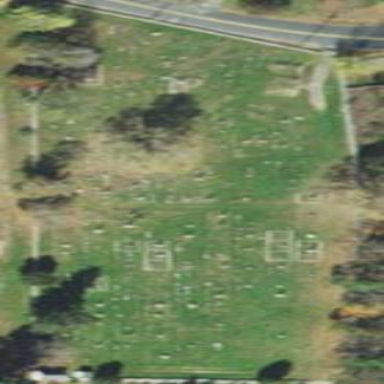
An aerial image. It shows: Cemetery.